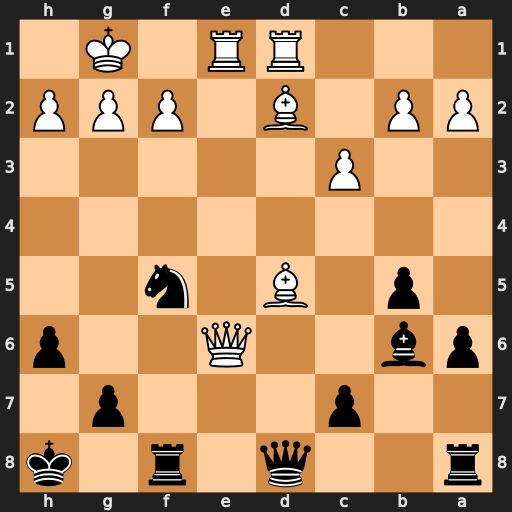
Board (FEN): r2q1r1k/2p3p1/pb2Q2p/1p1B1n2/8/2P5/PP1B1PPP/3RR1K1
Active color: b
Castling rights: -
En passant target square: -
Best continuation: Bxf2+ Kxf2 Nd4+ Kg1 Nxe6